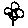
Label: flower